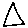
Label: triangle